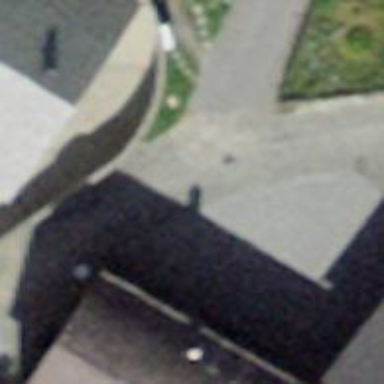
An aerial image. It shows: Residential road made of unhewn cobblestone.